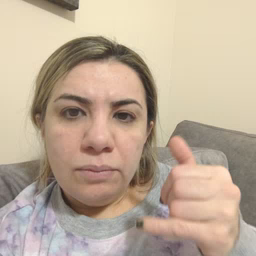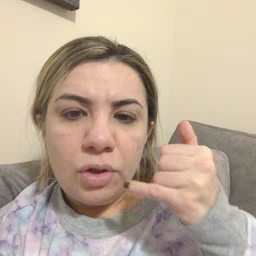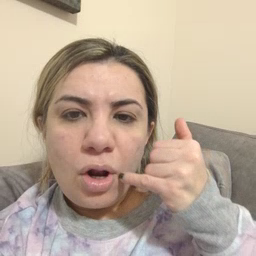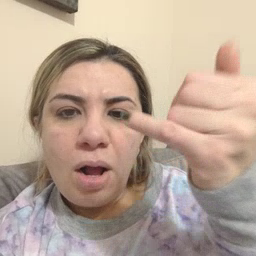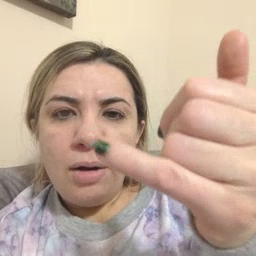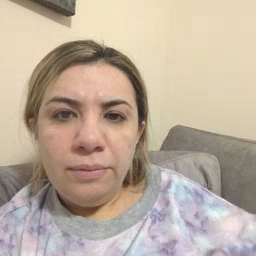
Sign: callonphone